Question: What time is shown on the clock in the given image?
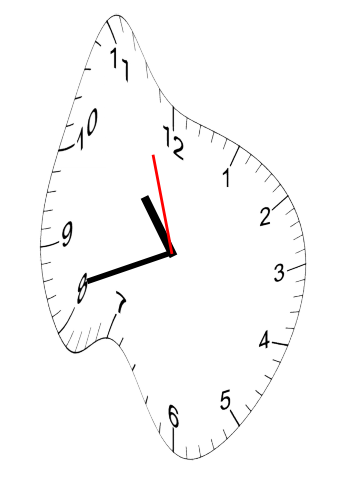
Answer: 10:41:57